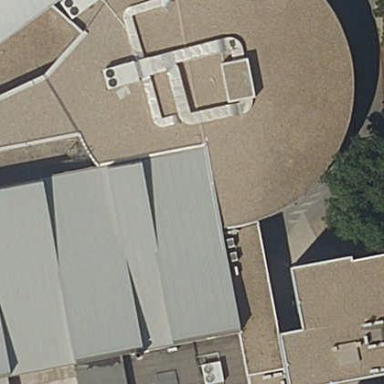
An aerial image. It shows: University building with flat concrete roof painted white. The roof orientation is across the building.